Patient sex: F
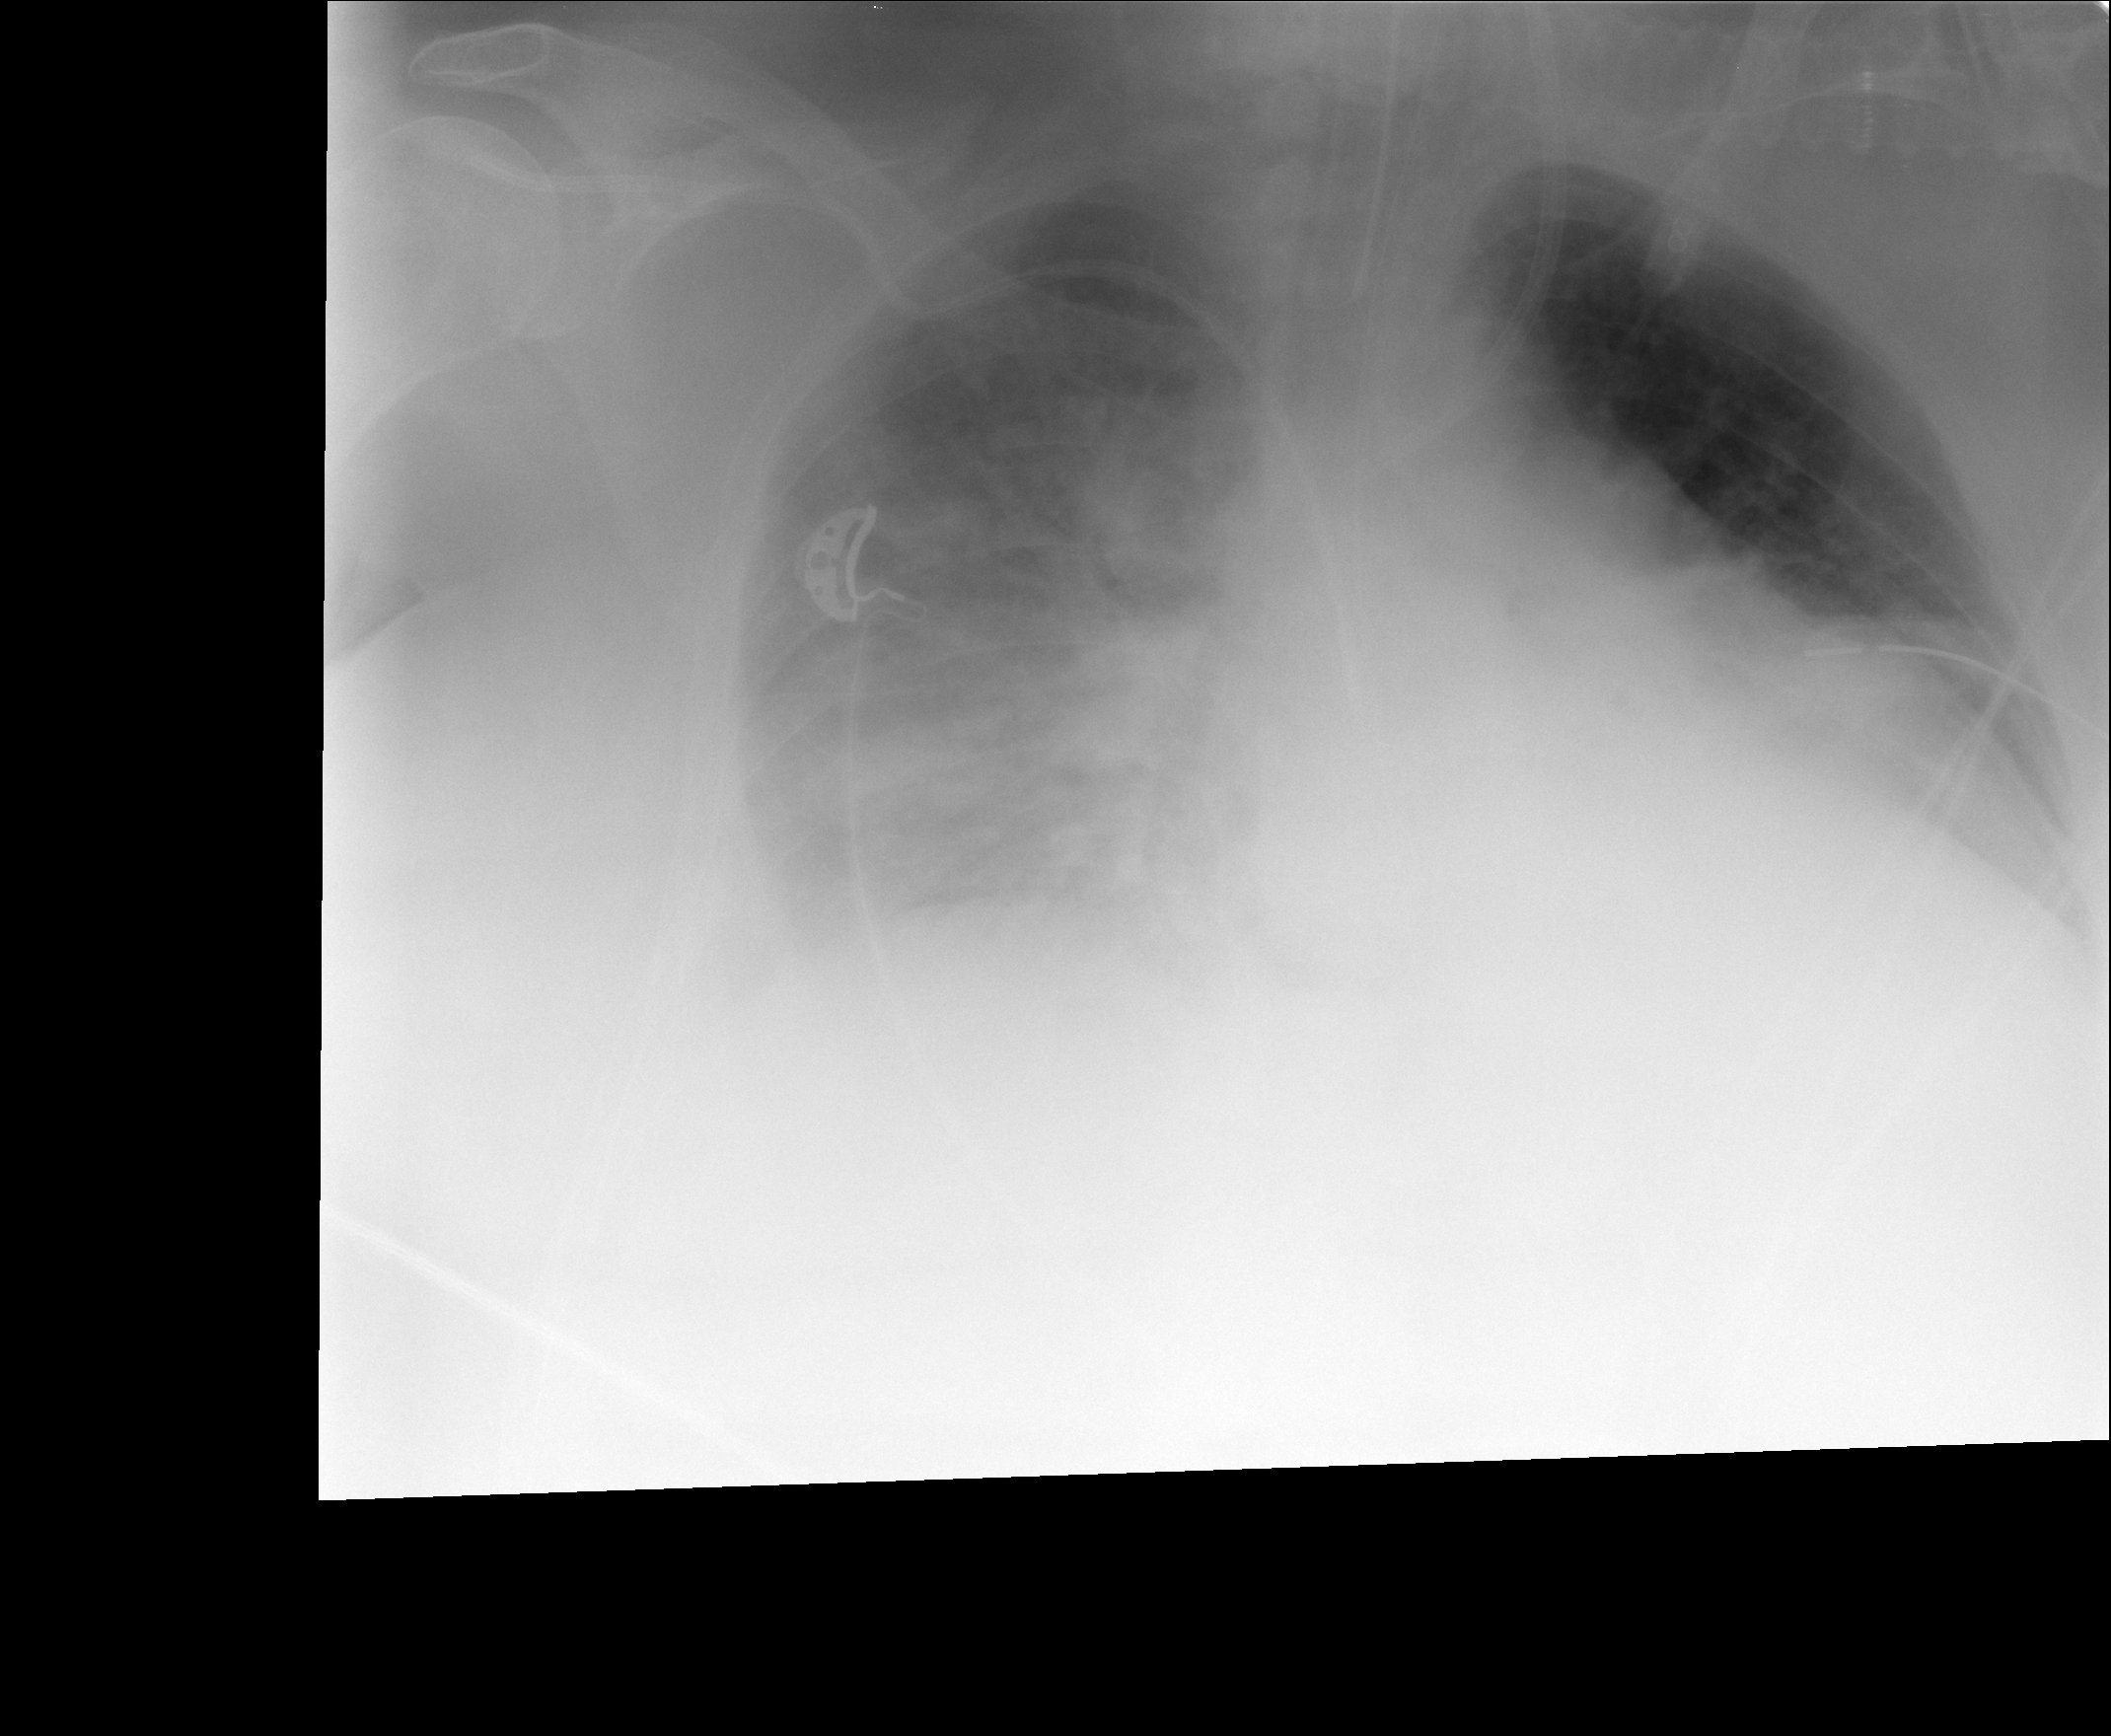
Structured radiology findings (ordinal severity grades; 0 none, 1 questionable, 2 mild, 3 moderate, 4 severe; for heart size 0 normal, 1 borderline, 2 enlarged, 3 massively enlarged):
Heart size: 3
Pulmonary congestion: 3
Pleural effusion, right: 2
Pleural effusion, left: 2
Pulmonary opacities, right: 4
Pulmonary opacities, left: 3
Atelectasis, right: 3
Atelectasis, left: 3